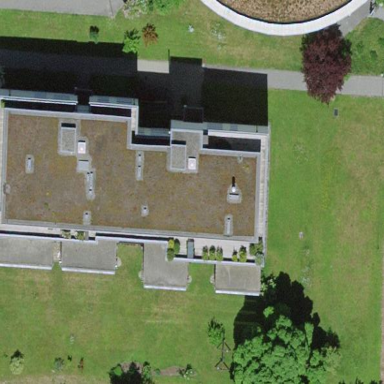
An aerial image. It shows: Residential building.